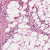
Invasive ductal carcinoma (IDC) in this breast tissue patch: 1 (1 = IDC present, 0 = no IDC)